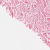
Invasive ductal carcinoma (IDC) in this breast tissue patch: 0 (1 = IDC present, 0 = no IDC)